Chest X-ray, PA view. Patient: 45 years old, sex M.
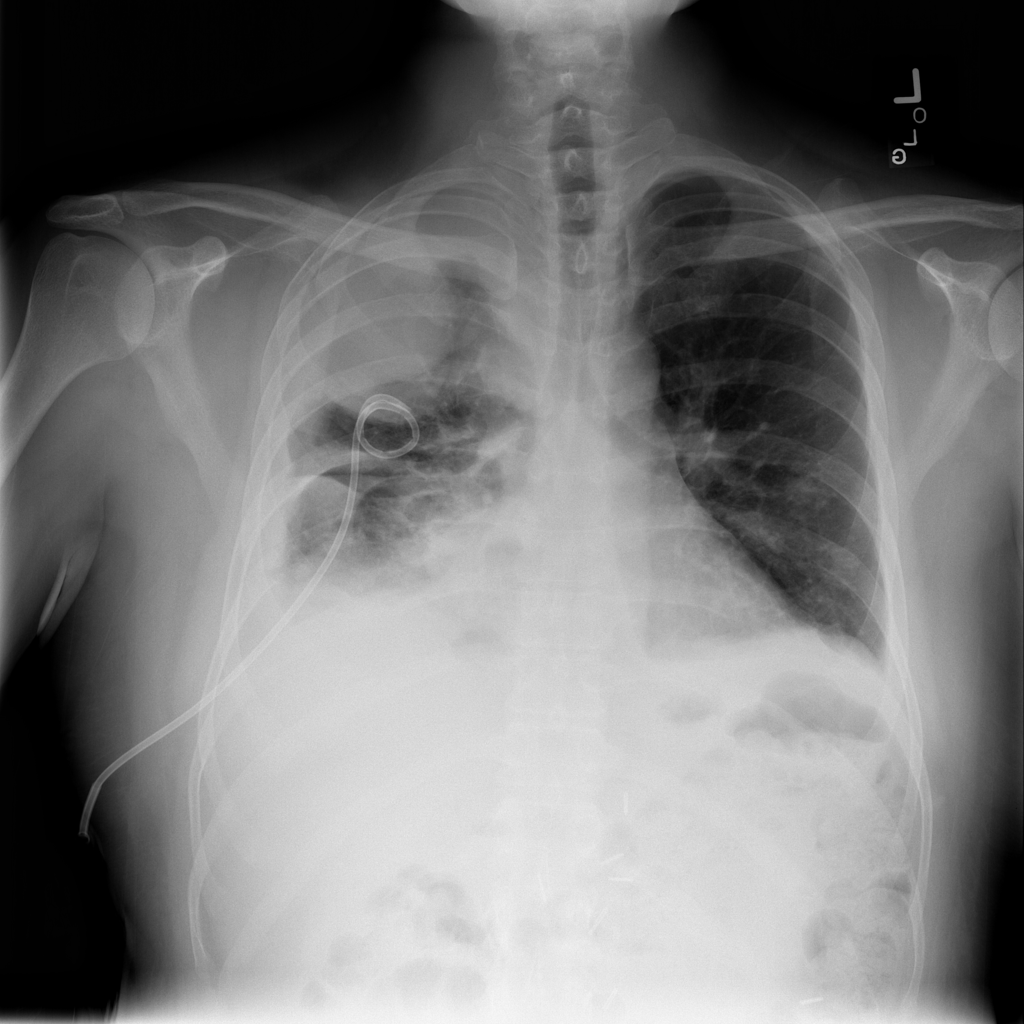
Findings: Effusion